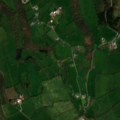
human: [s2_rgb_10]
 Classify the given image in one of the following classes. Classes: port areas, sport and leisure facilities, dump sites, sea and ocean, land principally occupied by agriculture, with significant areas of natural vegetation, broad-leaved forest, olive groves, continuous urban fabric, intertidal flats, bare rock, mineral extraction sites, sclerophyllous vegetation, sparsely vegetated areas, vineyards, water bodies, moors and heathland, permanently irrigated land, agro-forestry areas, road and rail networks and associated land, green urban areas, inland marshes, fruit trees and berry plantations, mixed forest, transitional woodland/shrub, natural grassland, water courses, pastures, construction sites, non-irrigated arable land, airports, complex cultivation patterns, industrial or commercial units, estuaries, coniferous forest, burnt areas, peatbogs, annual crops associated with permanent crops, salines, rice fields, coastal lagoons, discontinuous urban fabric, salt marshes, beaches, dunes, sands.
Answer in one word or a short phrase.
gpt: pastures, land principally occupied by agriculture, with significant areas of natural vegetation, broad-leaved forest